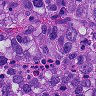
Metastatic tissue present: yes